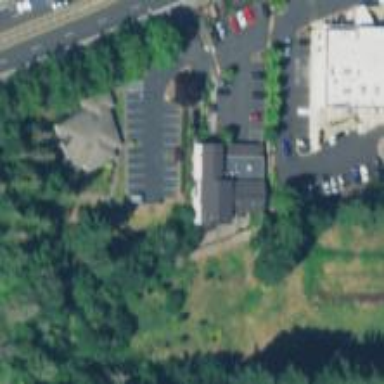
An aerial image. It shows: Veterinary facility.